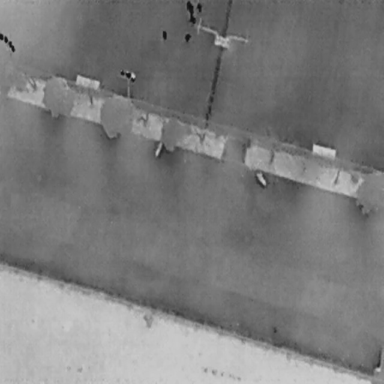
There are six People in the infrared image.